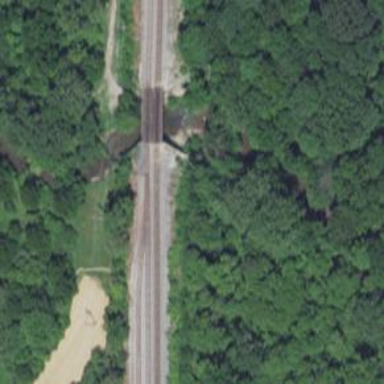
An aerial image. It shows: Bridge over railway line.